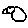
Label: bird